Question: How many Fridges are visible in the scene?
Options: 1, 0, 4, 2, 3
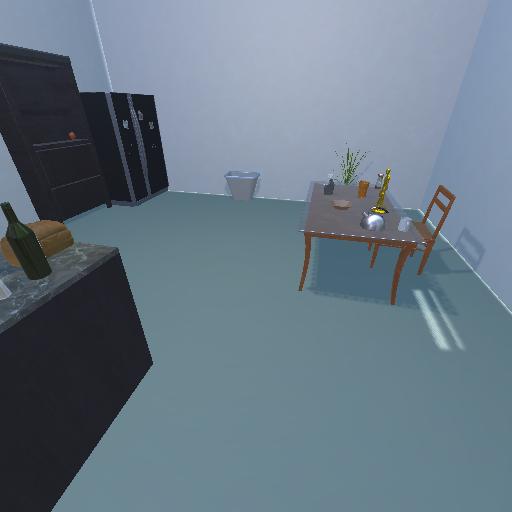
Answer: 1